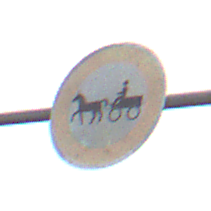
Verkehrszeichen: VerbotGespannfuhrwerke
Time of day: Midday
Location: Outdoor (Suburban)
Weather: Overcast
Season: NotSpecified
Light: Natural